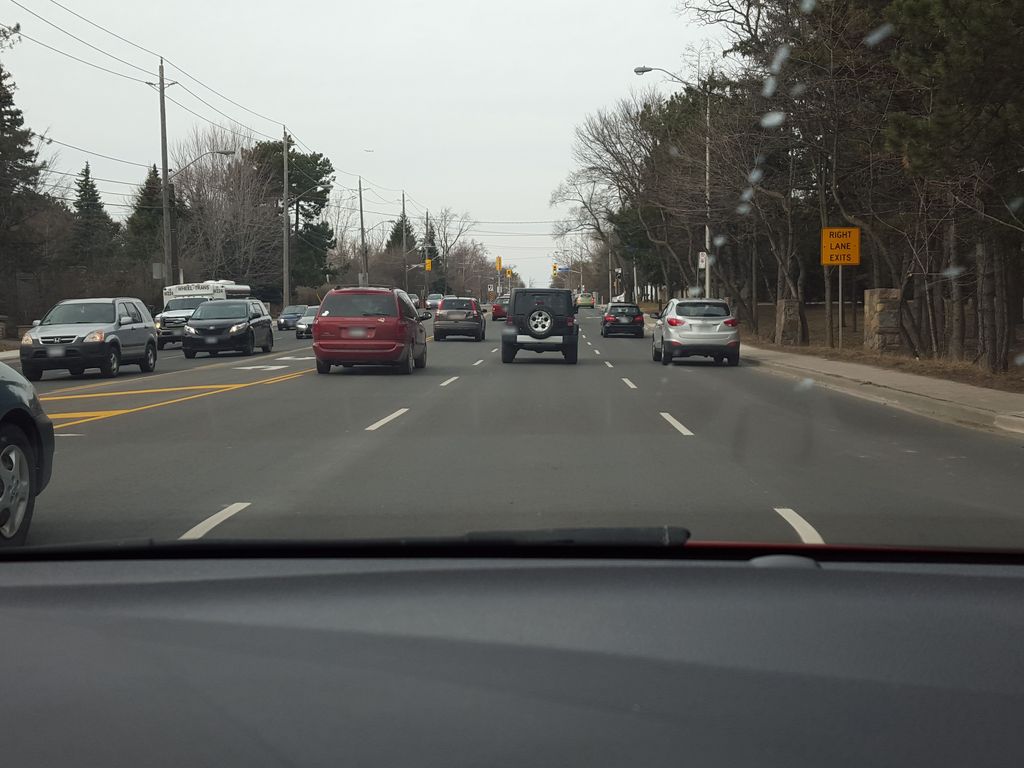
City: toronto